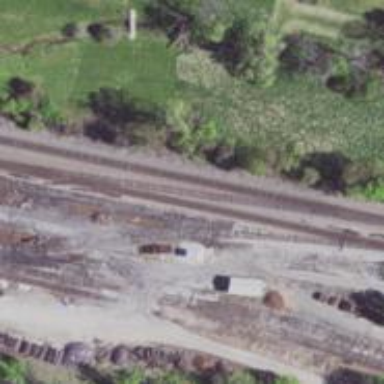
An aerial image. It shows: Railway siding with rails.